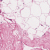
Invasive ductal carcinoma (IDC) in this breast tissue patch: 0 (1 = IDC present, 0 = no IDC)